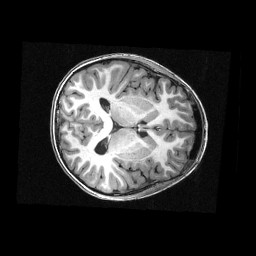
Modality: T1w
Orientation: axial
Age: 11
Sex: male
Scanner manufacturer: siemens
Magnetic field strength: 3 T
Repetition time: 2.3 s
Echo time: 0.00336 s